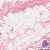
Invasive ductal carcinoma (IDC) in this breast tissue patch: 0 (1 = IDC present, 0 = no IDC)